Question: It looks like my <URL>
My menu supposed to be horizontal is vertical, and facebook & twitter buttons are above each other and not next to each other.
Is there a way to fix these 2 issues?
Many thanks,

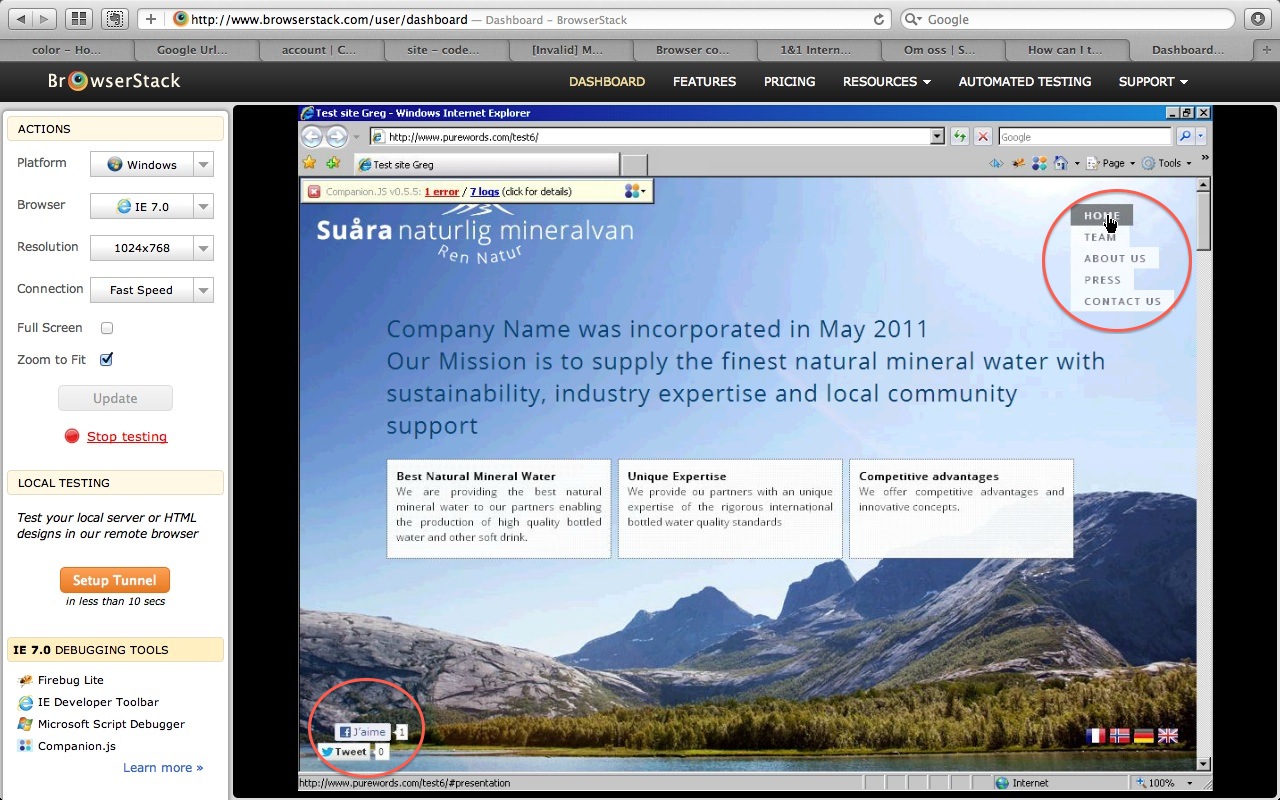
Answer: Here you go:
<URL>
In a nutshell, change:
'''
display:inline-block;
'''
to
'''
display:inline;
'''
and add:
'''
float:right;
'''
Just remember, you need to REVERSE the order of your menu items in your unordered list, since
you're floating RIGHT instead of LEFT.